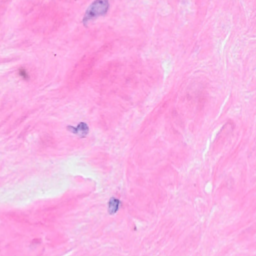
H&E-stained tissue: Breast